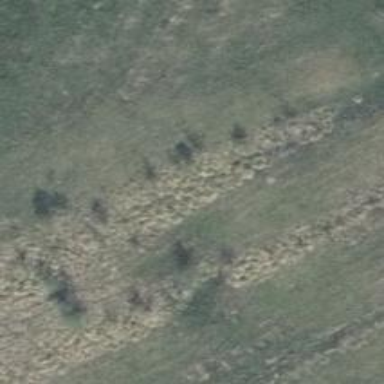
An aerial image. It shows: Row of deciduous broadleaved trees.